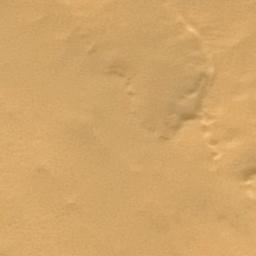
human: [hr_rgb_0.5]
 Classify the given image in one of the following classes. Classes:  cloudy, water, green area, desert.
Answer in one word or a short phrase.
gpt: desert